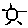
Label: sun